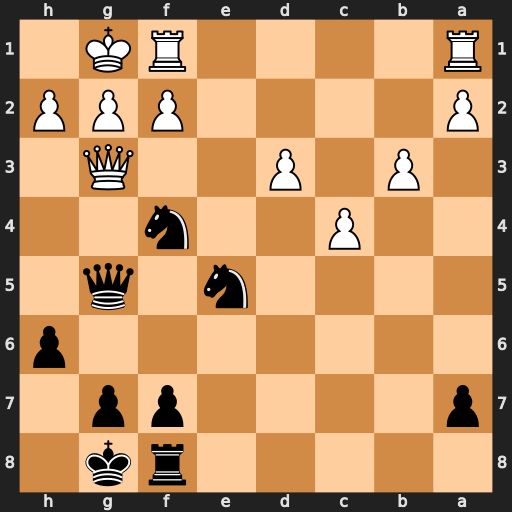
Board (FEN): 5rk1/p4pp1/7p/4n1q1/2P2n2/1P1P2Q1/P4PPP/R4RK1
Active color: b
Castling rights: -
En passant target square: -
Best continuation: Ne2+ Kh1 Nxg3+